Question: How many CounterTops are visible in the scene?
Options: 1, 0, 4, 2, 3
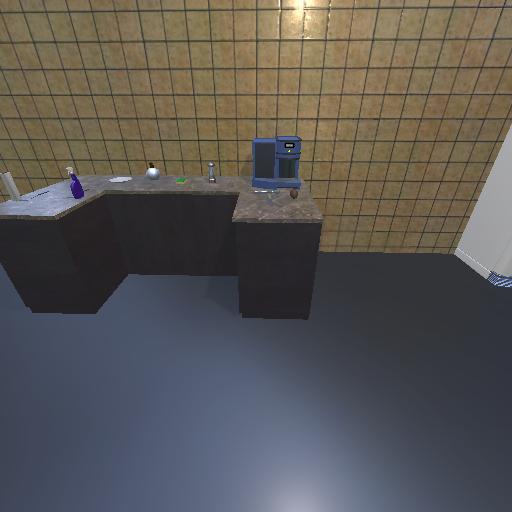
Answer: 1